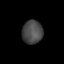
Tissue: lung
Cell type: Epithelial cells
Senescence score: 0.2059
Nuclear area (px): 473
Mean DAPI intensity: 72.852